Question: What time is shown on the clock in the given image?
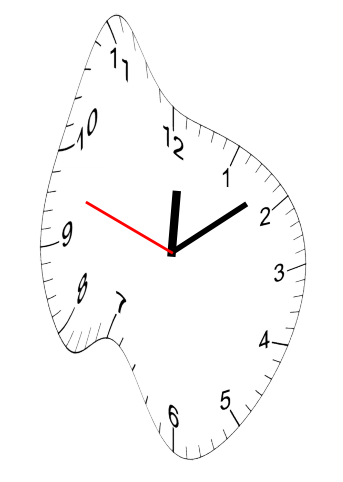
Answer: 12:08:48